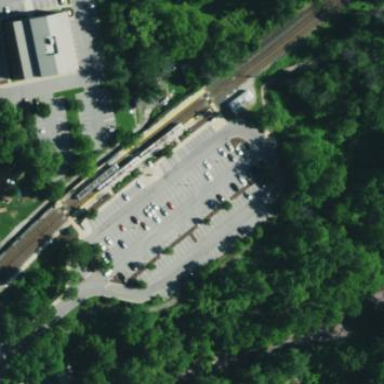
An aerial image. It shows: Platform for light rail public transport.